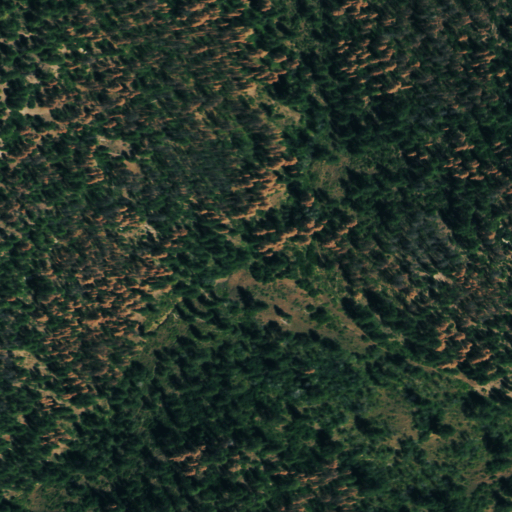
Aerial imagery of valley in Colorado named Fader Draw containing evergreen forest and deciduous forest